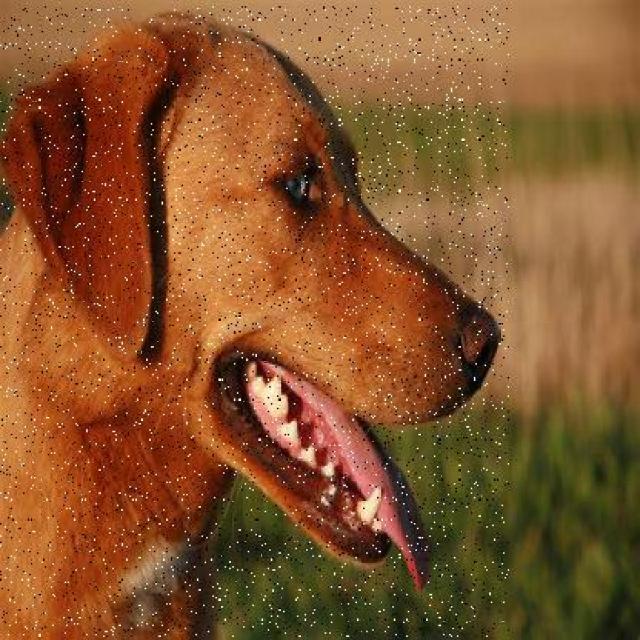
Healthy canine skin — no visible lesions, inflammation, or abnormalities. The skin and coat appear normal.